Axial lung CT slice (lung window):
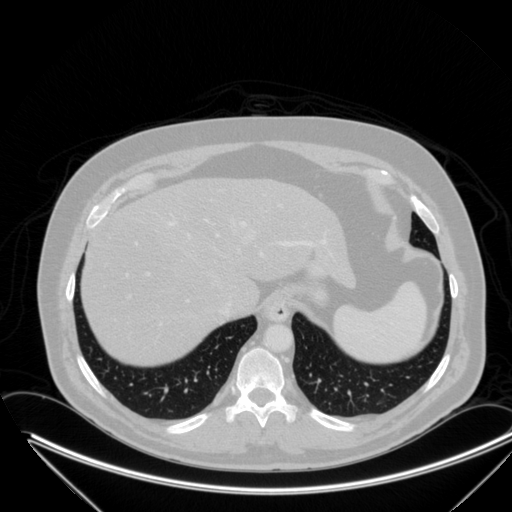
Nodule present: no